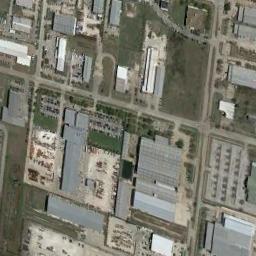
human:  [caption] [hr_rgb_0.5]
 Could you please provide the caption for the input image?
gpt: In an industrial area, There are factories and roads, There are planned parking lots, Items are parked, And there is good greening .

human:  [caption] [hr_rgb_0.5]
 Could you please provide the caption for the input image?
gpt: The industrial area has some workshops of different sizes and green areas and some roads go through the industrial area .

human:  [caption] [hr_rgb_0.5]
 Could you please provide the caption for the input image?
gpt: Many houses of different shapes are in the industrial area .

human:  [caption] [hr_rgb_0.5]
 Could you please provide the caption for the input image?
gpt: The roofs of industrial buildings are mostly blue .

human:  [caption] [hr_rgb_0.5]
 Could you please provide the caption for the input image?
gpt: There are many gray buildings and some lawns on the industrial area .